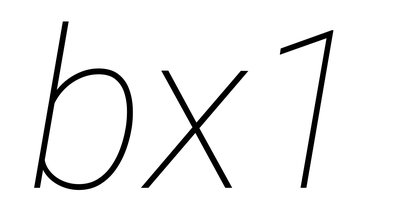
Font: Roboto-Italic_Thin_Italic